Question: I have written a very simple query to return all departments from my database that have un-commissioned employees, where should i look to now to be able to figure out how to display how many employees there are.
For exmaple i want:
'''
Departments | Un-Commissioned Empl.
----------------------------------
Admin. | 7
Marketing | 5
Purchasing | 10
'''

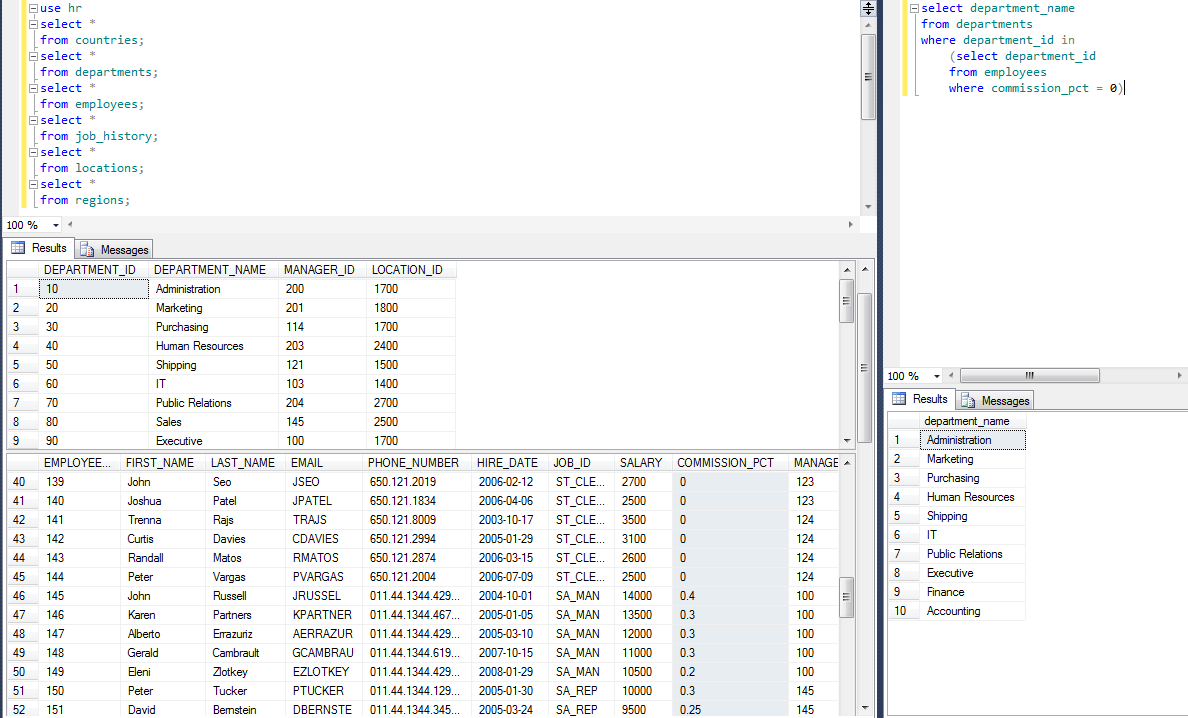
Answer: Assuming I'm understanding your model correctly, you need to 'join' the 2 tables together, using the 'count' aggregate to get the decommissioned employees:
'''
select d.department_name, count(*)
from departments d
inner join employees e on d.department_id = e.department_id
where e.commission_pct = 0
group by d.department_name
'''
---
If you need all departments even if they don't have decommissioned employeed, you'll want to use an 'outer join' instead and move the where criteria to the join:
'''
select d.department_name, count(e.employee_id)
from departments d
left join employees e on d.department_id = e.department_id
and e.commission_pct = 0
group by d.department_name
'''